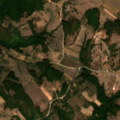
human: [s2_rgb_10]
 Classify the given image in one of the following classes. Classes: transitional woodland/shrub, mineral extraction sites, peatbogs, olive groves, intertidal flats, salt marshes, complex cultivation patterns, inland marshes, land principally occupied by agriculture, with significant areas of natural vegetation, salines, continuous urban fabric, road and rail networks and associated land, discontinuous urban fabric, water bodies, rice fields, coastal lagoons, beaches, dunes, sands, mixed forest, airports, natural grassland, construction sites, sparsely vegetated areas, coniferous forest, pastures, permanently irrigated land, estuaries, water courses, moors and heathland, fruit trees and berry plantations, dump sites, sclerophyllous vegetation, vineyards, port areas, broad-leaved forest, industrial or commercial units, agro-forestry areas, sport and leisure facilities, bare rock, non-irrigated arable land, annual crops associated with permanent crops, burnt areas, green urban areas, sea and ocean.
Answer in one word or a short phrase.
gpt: complex cultivation patterns, land principally occupied by agriculture, with significant areas of natural vegetation, broad-leaved forest